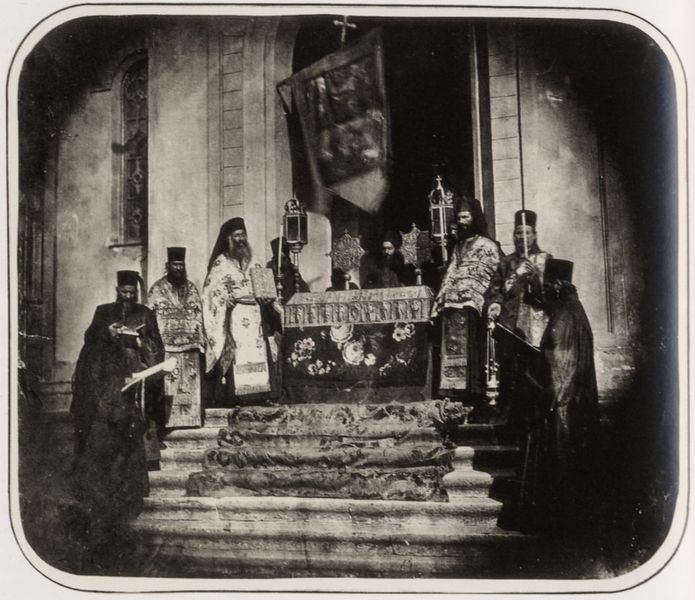
Titel: Der Schrein mit den Gebeinen des Heiligen Grigorios Dekapolites in Bistrita
Künstler: Carol Szathmari
Standort: Köln
Institution: Agfa Photo-Historama
Schlagwörter: schatten, weiß, fenster, grau, hüte, lampe, laterne, laternen, licht, männer, schwarz, tisch, rosen, teppich, bart, bärte, kappen, mütze, mützen, wand, bibel, stein, kirche, insel, gewand, gold, innen, kopfbedeckung, bücher, fahne, flagge, russland, mauer, banner, treppe, bischof, kerze, kerzen, leuchter, stufen, foto, fotografie, photographie, eingang, nische, buch, kreuz, schwarz weiss, schawrz, zeremonie, altar, photo, gemäuer, portal, wappen, pfarrer, sarg, griechisch, kirchenraum, gottesdienst, messe, messgewand, monstranz, priester, weihrauch, weihrauchfass, mönch, geistliche, fotographie, aufnahme, ikone, ornat, zepter, vollbärte, tabernakel, stiegen, byzanz, gottesdinst, steintreppe, evangelium, litanei, orthodox, altartuch, popen, orthodoxie, russisch orthodox, orthodoxe kirche, kirchenfahne, 1850, ostkirche, #hut, tgrappe